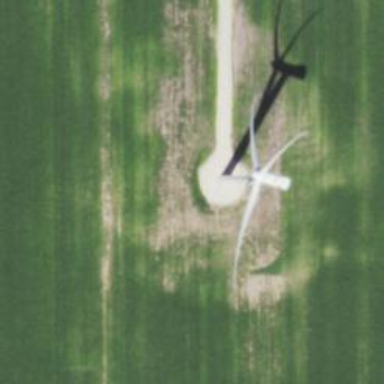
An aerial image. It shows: Wind generator with horizontal axis. The wind turbine is from Vestas.